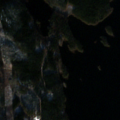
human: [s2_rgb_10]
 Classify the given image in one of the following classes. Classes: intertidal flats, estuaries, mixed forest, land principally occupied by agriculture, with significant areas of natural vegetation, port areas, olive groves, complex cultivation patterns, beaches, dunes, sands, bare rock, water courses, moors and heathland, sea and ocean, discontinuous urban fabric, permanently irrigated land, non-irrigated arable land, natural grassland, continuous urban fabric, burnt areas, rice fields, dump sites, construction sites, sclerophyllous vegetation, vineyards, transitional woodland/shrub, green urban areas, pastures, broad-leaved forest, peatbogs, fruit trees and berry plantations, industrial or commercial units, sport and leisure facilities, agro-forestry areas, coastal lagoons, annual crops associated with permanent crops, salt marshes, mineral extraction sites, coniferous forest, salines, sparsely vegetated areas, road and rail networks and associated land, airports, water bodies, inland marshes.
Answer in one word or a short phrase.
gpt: coniferous forest, mixed forest, transitional woodland/shrub, water bodies